Aerial crown-view tile of a tropical tree (Barro Colorado Island, Panama), acquired 20240918:
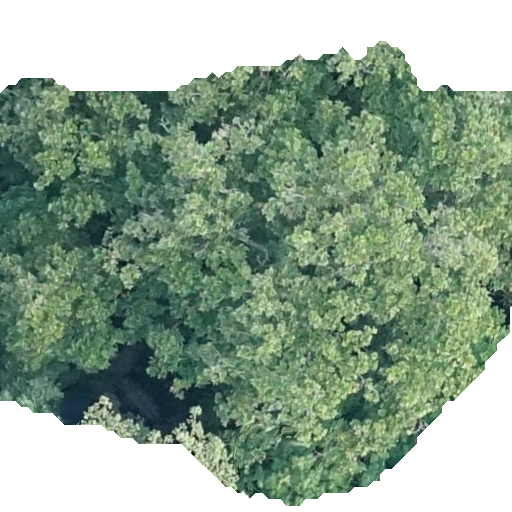
Species: Anacardium excelsum
GBIF accepted scientific name: Anacardium excelsum
Crown area: 336.025 m²